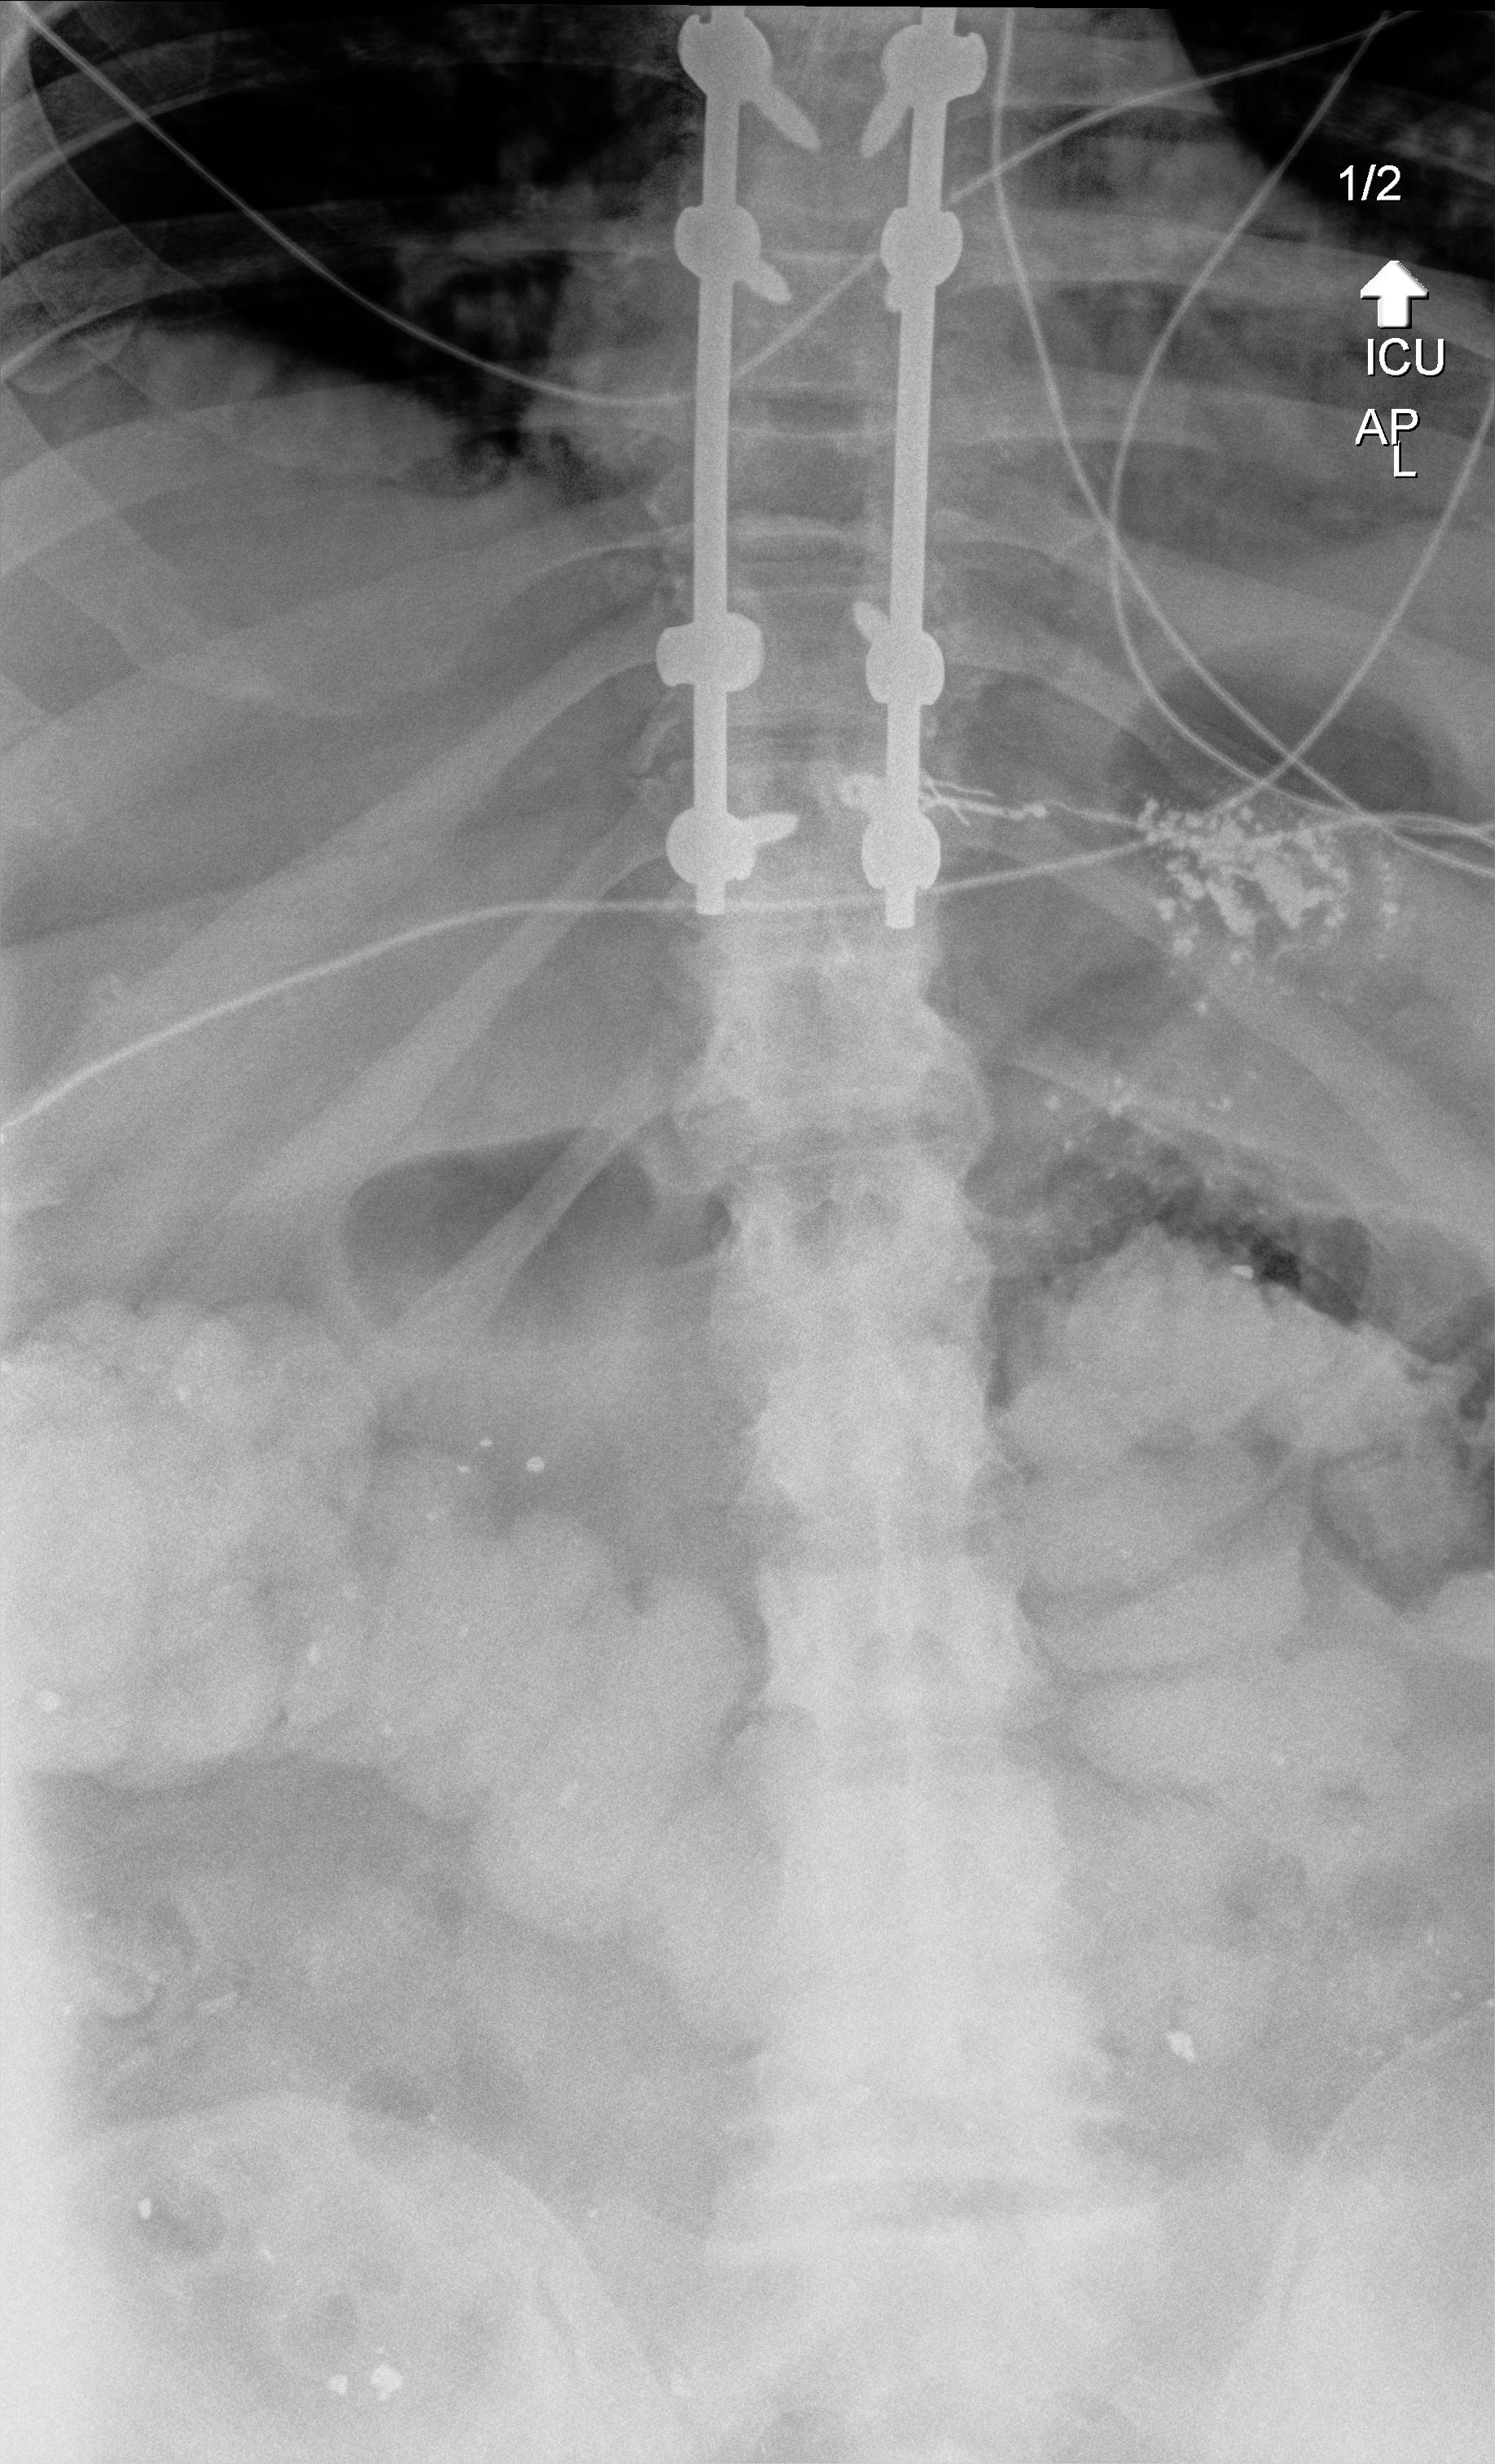
View: AP
Implant manufacturer: Styker everest (K2M)